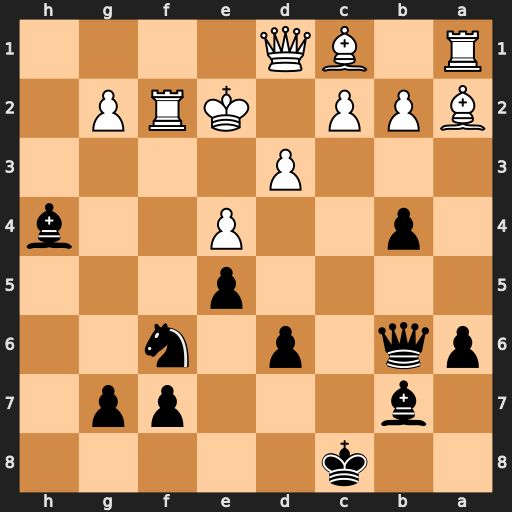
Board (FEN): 2k5/1b3pp1/pq1p1n2/4p3/1p2P2b/3P4/BPP1KRP1/R1BQ4
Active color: b
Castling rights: -
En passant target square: -
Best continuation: Qxf2#